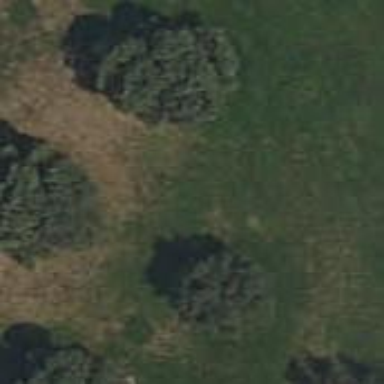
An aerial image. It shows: Broadleaved evergreen tree in its natural setting.